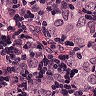
Metastatic tissue present: yes